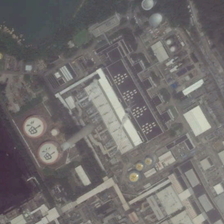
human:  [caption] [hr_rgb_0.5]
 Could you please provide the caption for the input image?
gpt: some trees are planted around the factory .

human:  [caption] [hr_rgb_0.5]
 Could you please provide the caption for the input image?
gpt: some trees are planted around the factory .

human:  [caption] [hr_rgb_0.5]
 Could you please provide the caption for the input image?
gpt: the storage tank in this factory is to store oil .

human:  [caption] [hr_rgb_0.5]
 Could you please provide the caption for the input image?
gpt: the storage tank in this factory is to store oil .

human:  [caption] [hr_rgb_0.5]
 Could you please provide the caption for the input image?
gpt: the storage tank in this factory is to store oil .